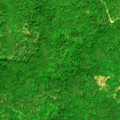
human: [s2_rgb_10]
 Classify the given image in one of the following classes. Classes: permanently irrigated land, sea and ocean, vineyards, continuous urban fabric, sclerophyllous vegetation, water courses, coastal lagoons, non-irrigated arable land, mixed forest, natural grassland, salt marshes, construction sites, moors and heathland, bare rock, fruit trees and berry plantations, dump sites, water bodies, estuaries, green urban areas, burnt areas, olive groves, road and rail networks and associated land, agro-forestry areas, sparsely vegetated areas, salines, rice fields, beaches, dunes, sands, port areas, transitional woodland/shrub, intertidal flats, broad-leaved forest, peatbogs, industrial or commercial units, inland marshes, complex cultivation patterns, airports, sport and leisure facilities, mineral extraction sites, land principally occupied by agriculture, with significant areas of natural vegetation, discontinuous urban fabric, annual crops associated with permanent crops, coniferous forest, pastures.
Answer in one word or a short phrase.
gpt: broad-leaved forest